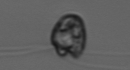
Label: flagellate_morphotype1